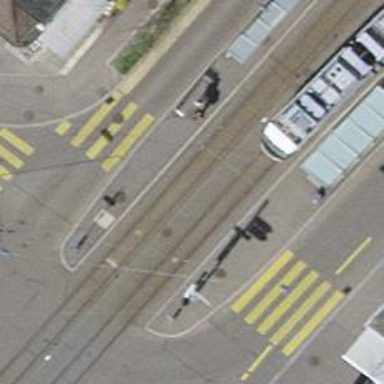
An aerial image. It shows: Tram stop with public transport stop position.